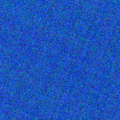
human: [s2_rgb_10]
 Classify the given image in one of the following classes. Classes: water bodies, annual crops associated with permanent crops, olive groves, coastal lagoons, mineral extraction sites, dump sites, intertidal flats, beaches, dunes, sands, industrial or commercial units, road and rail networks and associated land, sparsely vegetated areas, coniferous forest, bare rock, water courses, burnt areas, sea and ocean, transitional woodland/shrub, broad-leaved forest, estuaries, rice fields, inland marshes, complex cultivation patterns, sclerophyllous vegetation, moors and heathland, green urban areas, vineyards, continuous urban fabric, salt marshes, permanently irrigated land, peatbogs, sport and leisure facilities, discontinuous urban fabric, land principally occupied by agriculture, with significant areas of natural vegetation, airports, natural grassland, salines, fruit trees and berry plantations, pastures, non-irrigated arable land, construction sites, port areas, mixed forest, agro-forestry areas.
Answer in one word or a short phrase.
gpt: sea and ocean